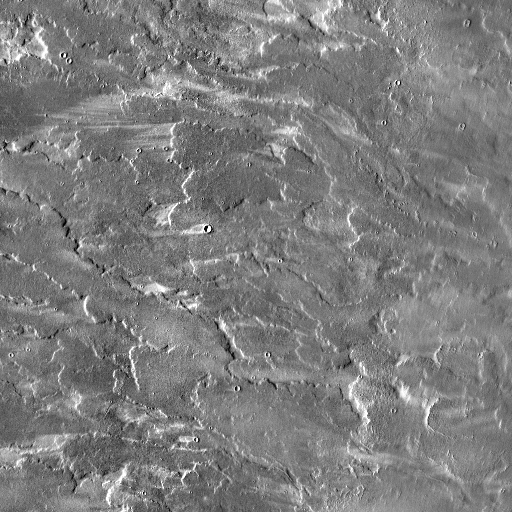
Crater classes present: Background, Other, Secondary